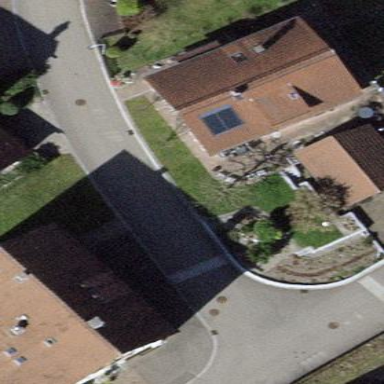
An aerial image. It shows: Detached building with gabled roof.